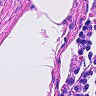
Metastatic tissue present: no